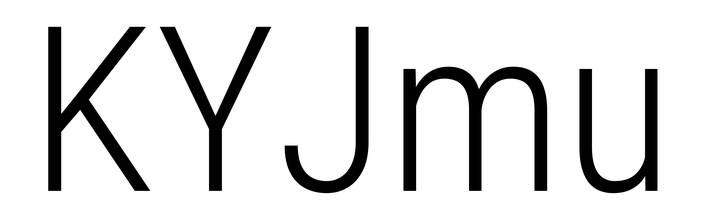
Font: Roboto_Condensed_Light